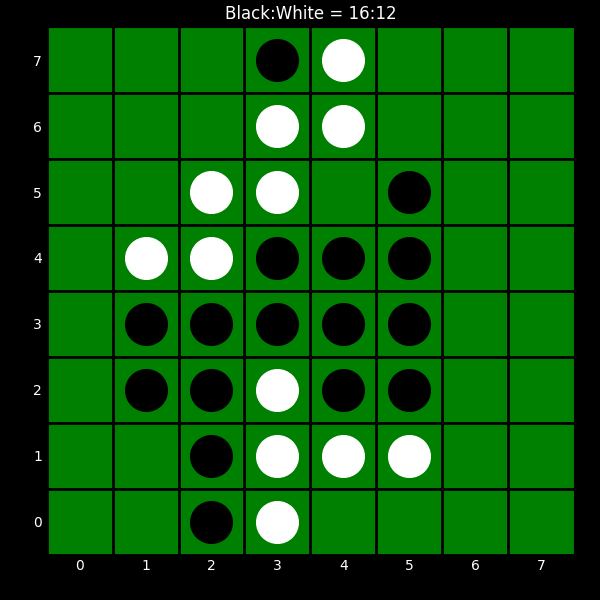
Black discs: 16
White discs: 12